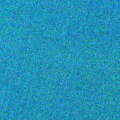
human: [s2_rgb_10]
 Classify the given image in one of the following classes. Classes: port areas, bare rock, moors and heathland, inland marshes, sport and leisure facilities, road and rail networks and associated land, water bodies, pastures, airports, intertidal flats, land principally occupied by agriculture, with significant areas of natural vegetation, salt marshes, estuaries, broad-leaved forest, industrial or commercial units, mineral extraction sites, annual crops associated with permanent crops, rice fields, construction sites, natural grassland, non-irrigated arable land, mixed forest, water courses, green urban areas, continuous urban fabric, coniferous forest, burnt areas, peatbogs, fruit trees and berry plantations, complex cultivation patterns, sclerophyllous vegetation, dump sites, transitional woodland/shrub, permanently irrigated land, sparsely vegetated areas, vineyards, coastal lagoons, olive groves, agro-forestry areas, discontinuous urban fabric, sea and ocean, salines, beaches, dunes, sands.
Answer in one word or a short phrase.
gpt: sea and ocean